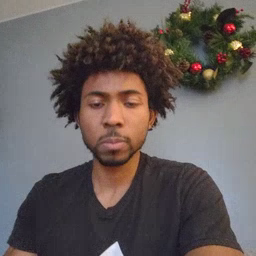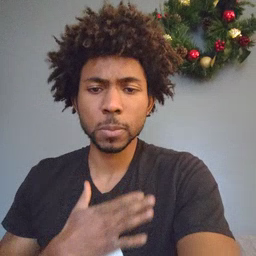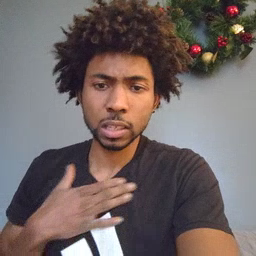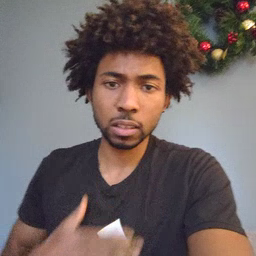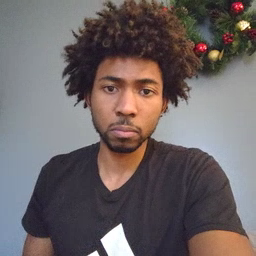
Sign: please